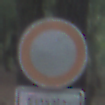
Verkehrszeichen: VerbotFahrzeugeAllerArt
Zusatzzeichen unten: BesondereFahrzeugeUndTransportgueter3
Umgebung: Outdoor, Nature
Tageszeit: SunriseSunset
Wetter: NotSpecified
Licht: Natural
Jahreszeit: Autumn
Kontrast: MediumContrast